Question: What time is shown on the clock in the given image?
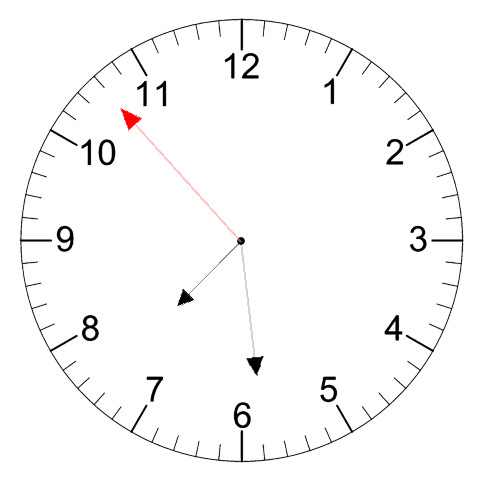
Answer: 07:28:53